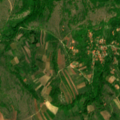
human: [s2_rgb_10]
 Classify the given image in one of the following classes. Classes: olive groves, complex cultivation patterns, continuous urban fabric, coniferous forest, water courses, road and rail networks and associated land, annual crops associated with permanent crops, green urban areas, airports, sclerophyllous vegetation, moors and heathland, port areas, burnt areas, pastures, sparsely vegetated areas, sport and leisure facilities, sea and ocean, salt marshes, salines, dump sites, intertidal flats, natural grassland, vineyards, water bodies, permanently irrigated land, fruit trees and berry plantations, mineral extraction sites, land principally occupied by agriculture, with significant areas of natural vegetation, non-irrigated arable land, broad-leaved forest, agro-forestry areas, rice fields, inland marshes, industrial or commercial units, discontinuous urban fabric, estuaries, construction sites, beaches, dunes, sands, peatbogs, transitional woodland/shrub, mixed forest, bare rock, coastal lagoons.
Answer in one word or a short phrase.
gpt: complex cultivation patterns, land principally occupied by agriculture, with significant areas of natural vegetation, broad-leaved forest, natural grassland, transitional woodland/shrub